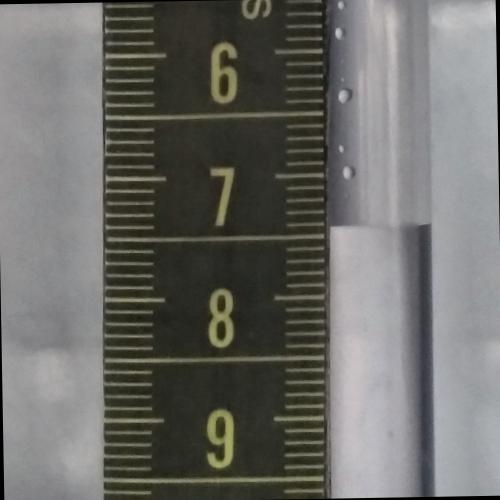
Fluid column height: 7.4 cm